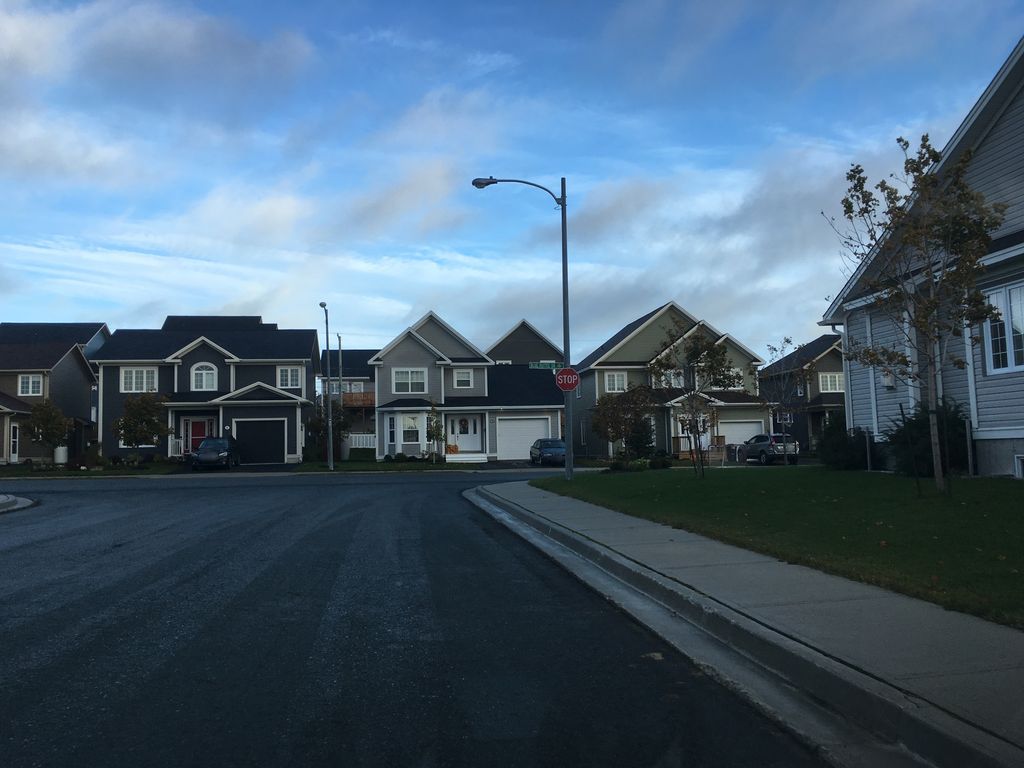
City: st_johns